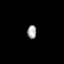
Tissue: prostate
Cell type: T cells
Senescence score: 0.6902
Nuclear area (px): 123
Mean DAPI intensity: 160.358